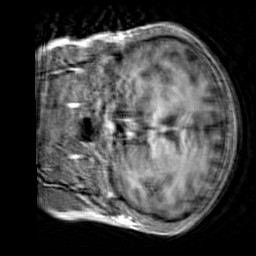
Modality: T1w
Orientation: coronal
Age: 33
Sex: male
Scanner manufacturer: siemens
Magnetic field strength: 3 T
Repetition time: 2.3 s
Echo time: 0.00303 s